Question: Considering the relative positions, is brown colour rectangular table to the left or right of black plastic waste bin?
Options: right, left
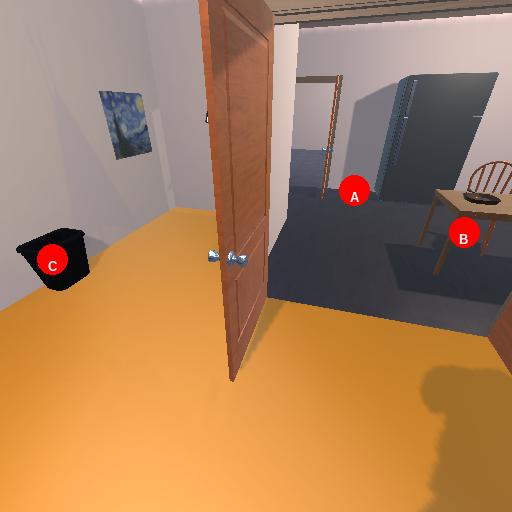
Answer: right